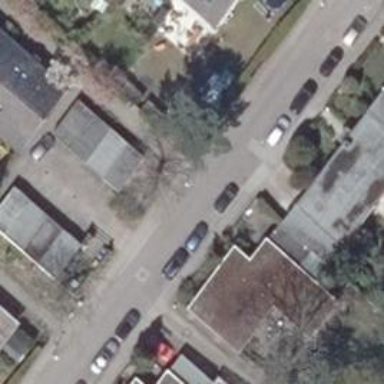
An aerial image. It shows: Area designated for garages.